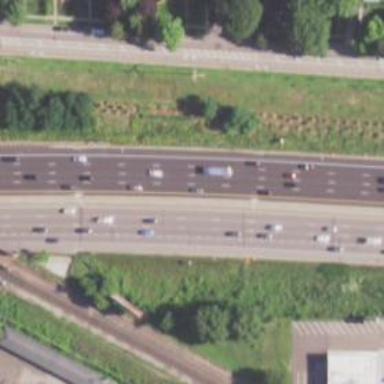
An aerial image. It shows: Motorway junction.